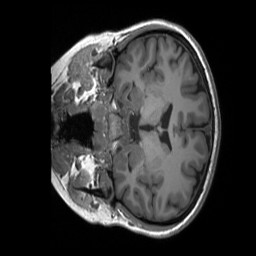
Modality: T1w
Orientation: coronal
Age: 26
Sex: female
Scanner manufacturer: siemens
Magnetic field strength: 3 T
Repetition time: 2.3 s
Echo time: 0.00232 s